Question: I have made a pipe in Maya, on which I have animated the thickness (Below is an example of 4 of the keyframes in the animation). Unfortunately when I export it as an fbx file, the animation of the of the thickness is not saved. Is there a way to save an animation that would be something similar to this one or some help on getting this solution to work?
I'm fairly new to Maya so there might be something I'm missing. Hope you can help me.

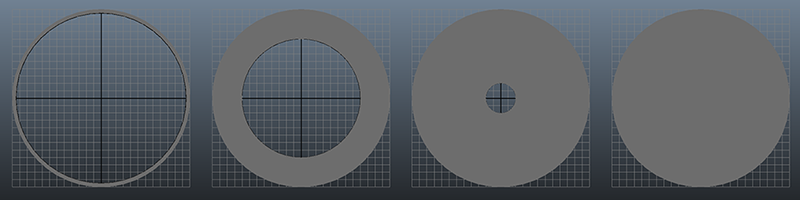
Answer: Default FBX won't export the changes in the geometry - it will give you the position, rotation and scale of the object over time but not changes to vertex positions within the object.
You can turn on the 'Geometry Cache' option in the fbx export dialog:
<URL>
However not all applications that use FBX support geometry caches - you'll have to see what your target software supports. Other options might be to export a series of .OBJ files (1 per frame) and use the vertex data from those, or to use an animated geometry specific format like <URL>